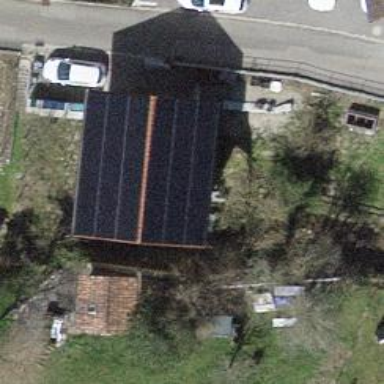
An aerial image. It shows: Shed building.